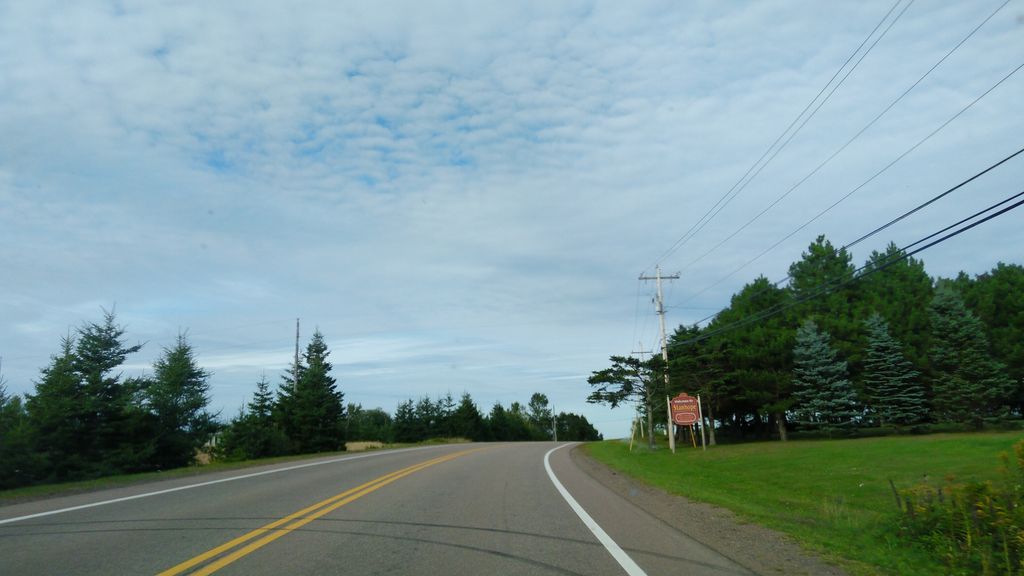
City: charlottetown